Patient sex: F
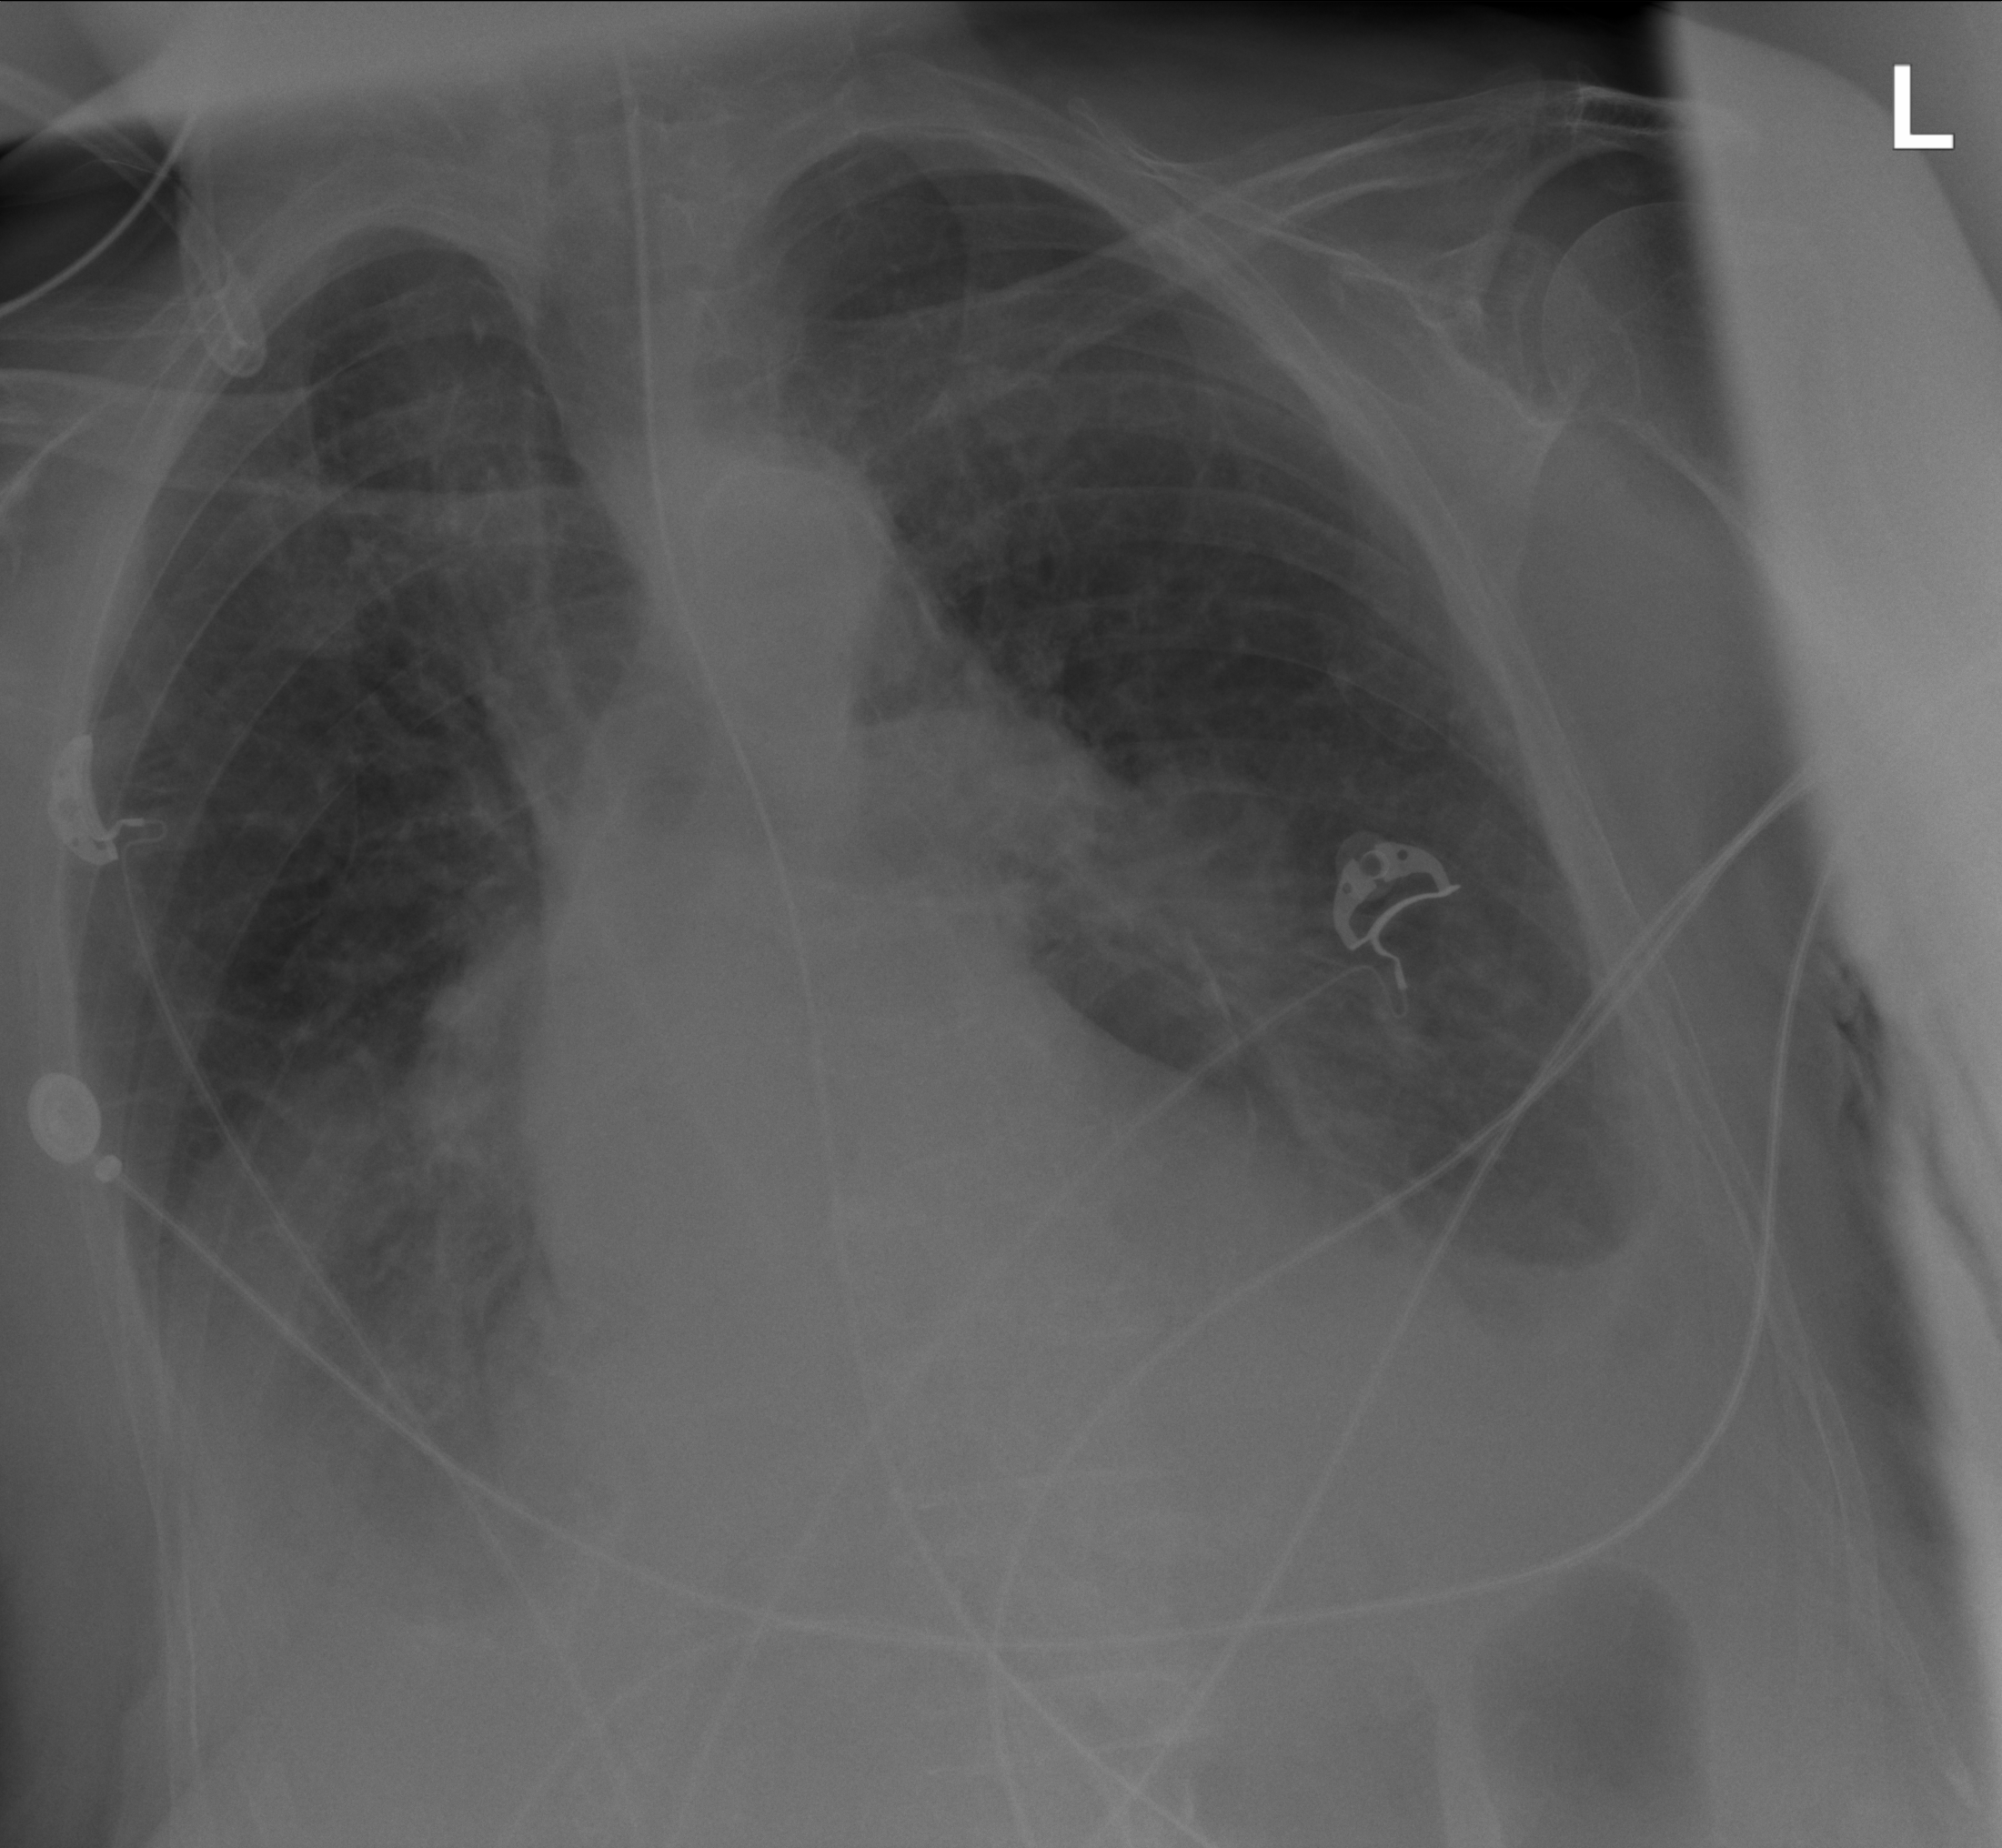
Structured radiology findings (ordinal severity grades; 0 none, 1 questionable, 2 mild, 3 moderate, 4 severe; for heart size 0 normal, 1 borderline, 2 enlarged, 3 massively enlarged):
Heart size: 2
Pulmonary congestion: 2
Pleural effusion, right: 3
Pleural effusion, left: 2
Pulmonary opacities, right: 2
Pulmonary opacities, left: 2
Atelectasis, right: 3
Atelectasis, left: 3